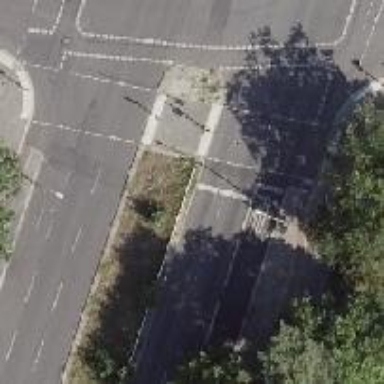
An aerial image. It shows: Road with traffic signals.